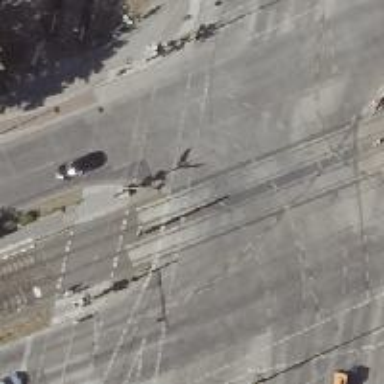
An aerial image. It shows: Tram crossing on the railway.